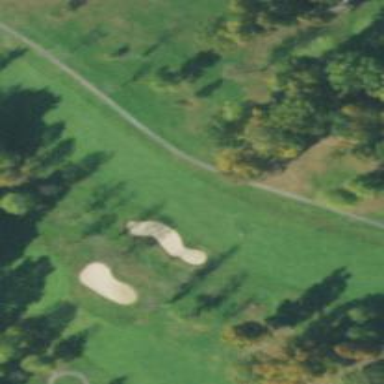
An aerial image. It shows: Scenic golf fairway.